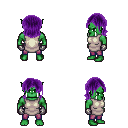
a pixel art fantasy rpg character, male body template, orc, green skin, white tunic, magenta pants, purple long bangs hairstyle, metal gloves, four views (front, back, left, right), 2x2 character sprite sheet, small pixel art, hard edges, no anti-aliasing